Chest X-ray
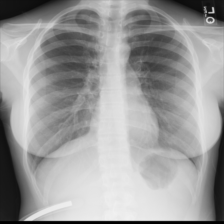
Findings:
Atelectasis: negative
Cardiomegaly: negative
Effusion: negative
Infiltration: negative
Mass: negative
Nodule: negative
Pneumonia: negative
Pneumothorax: negative
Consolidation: negative
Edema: negative
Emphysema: negative
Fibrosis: negative
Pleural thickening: negative
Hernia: negative